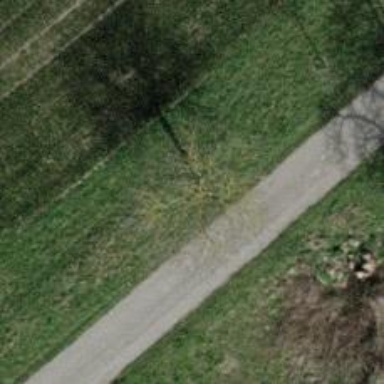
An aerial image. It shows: Deciduous broadleaved tree.